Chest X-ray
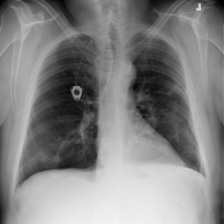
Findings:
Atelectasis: negative
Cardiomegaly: negative
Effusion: negative
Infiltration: positive
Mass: negative
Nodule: negative
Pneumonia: negative
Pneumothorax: negative
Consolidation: negative
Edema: negative
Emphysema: negative
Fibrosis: negative
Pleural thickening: negative
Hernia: negative